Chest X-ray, PA view. Patient: 24 years old, sex M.
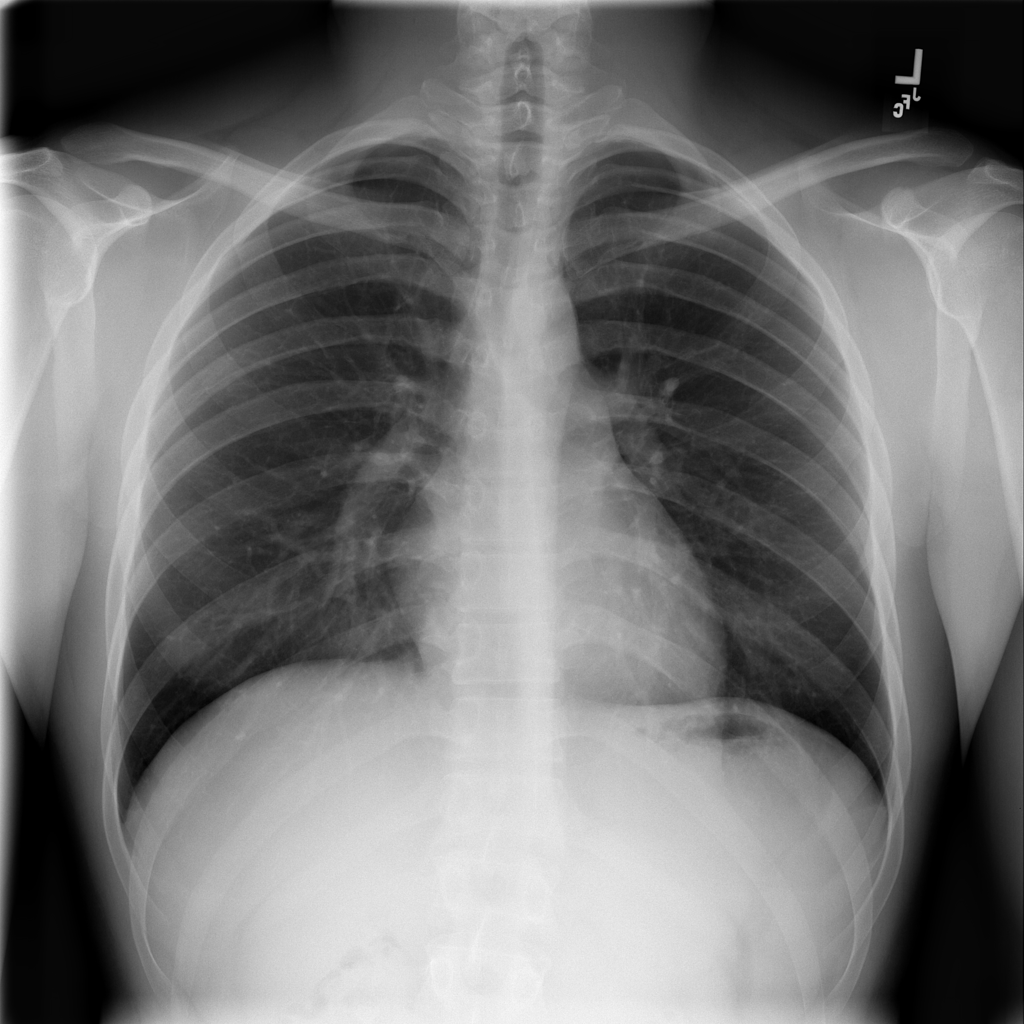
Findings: No Finding